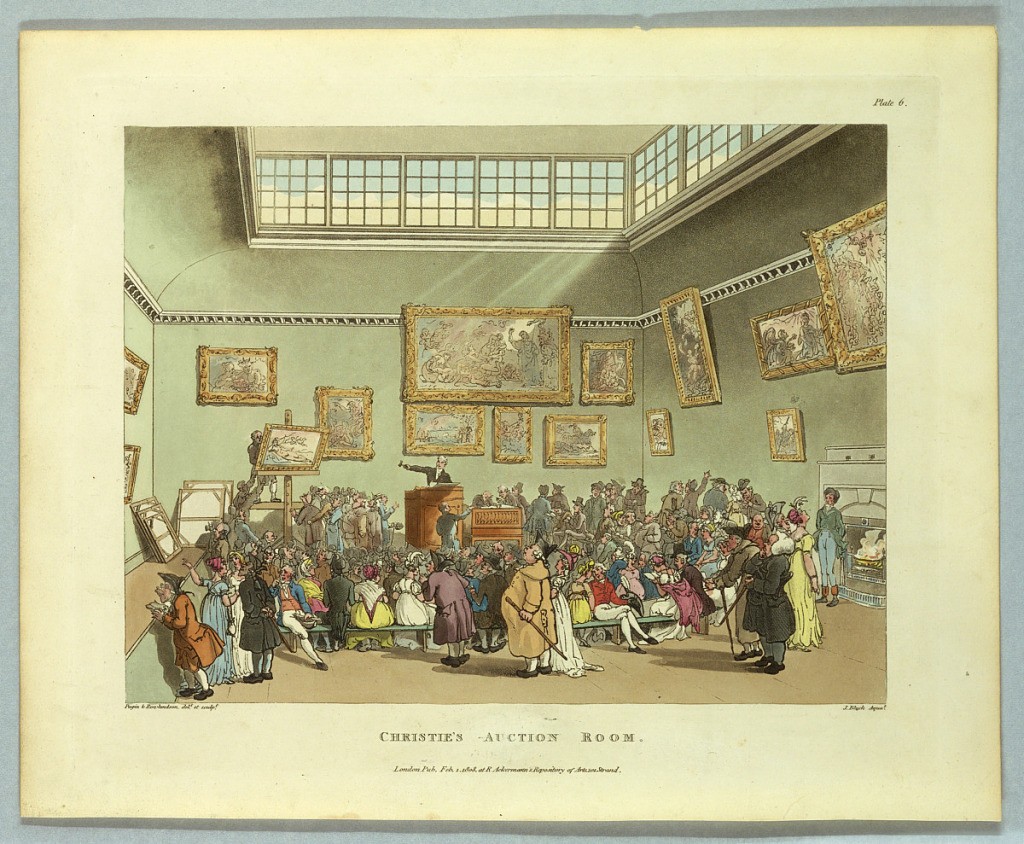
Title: Christie's Auction Room
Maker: Augustus Charles Pugin, French, active Great Britain, ca. 1762–1832
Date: February 1, 1808
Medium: Brush and wash, etching and aquatint on paper
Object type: Print
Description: Plate showing Christie's Auction Room from the series 'Microcosm of London.' A crowd stands in a high-ceilinged room, with light streaming in through high windows. Paintings in ornate frames are hung salon-style, with vaguely recognizable classical compositions: an Annunciation, an Adoration, a saint, an equestrian scene, a portrait. A reclining Venus is displayed on the auction stand, and before her a lively and colorful crowd is shown, with detailed dress and caricatured features.